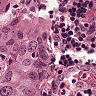
Metastatic tissue present: yes